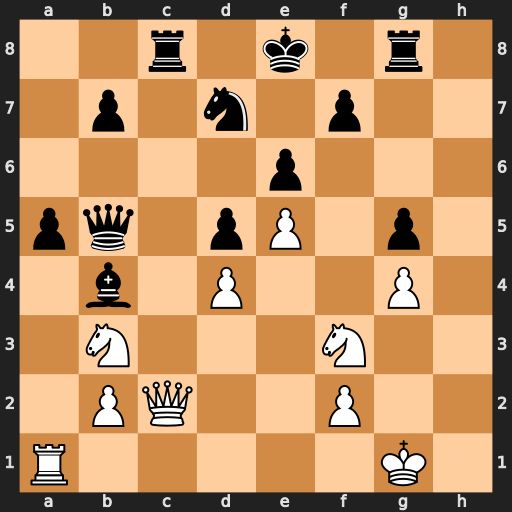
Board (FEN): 2r1k1r1/1p1n1p2/4p3/pq1pP1p1/1b1P2P1/1N3N2/1PQ2P2/R5K1
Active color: w
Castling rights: -
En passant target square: -
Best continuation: Qxc8+ Ke7 Qxg8